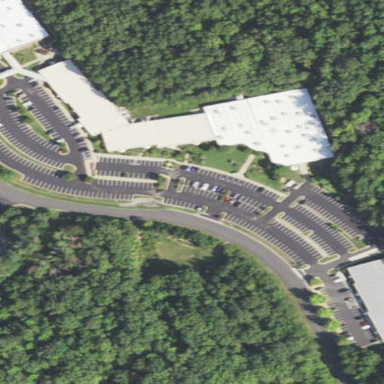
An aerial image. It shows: Parking area with surface.